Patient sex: F
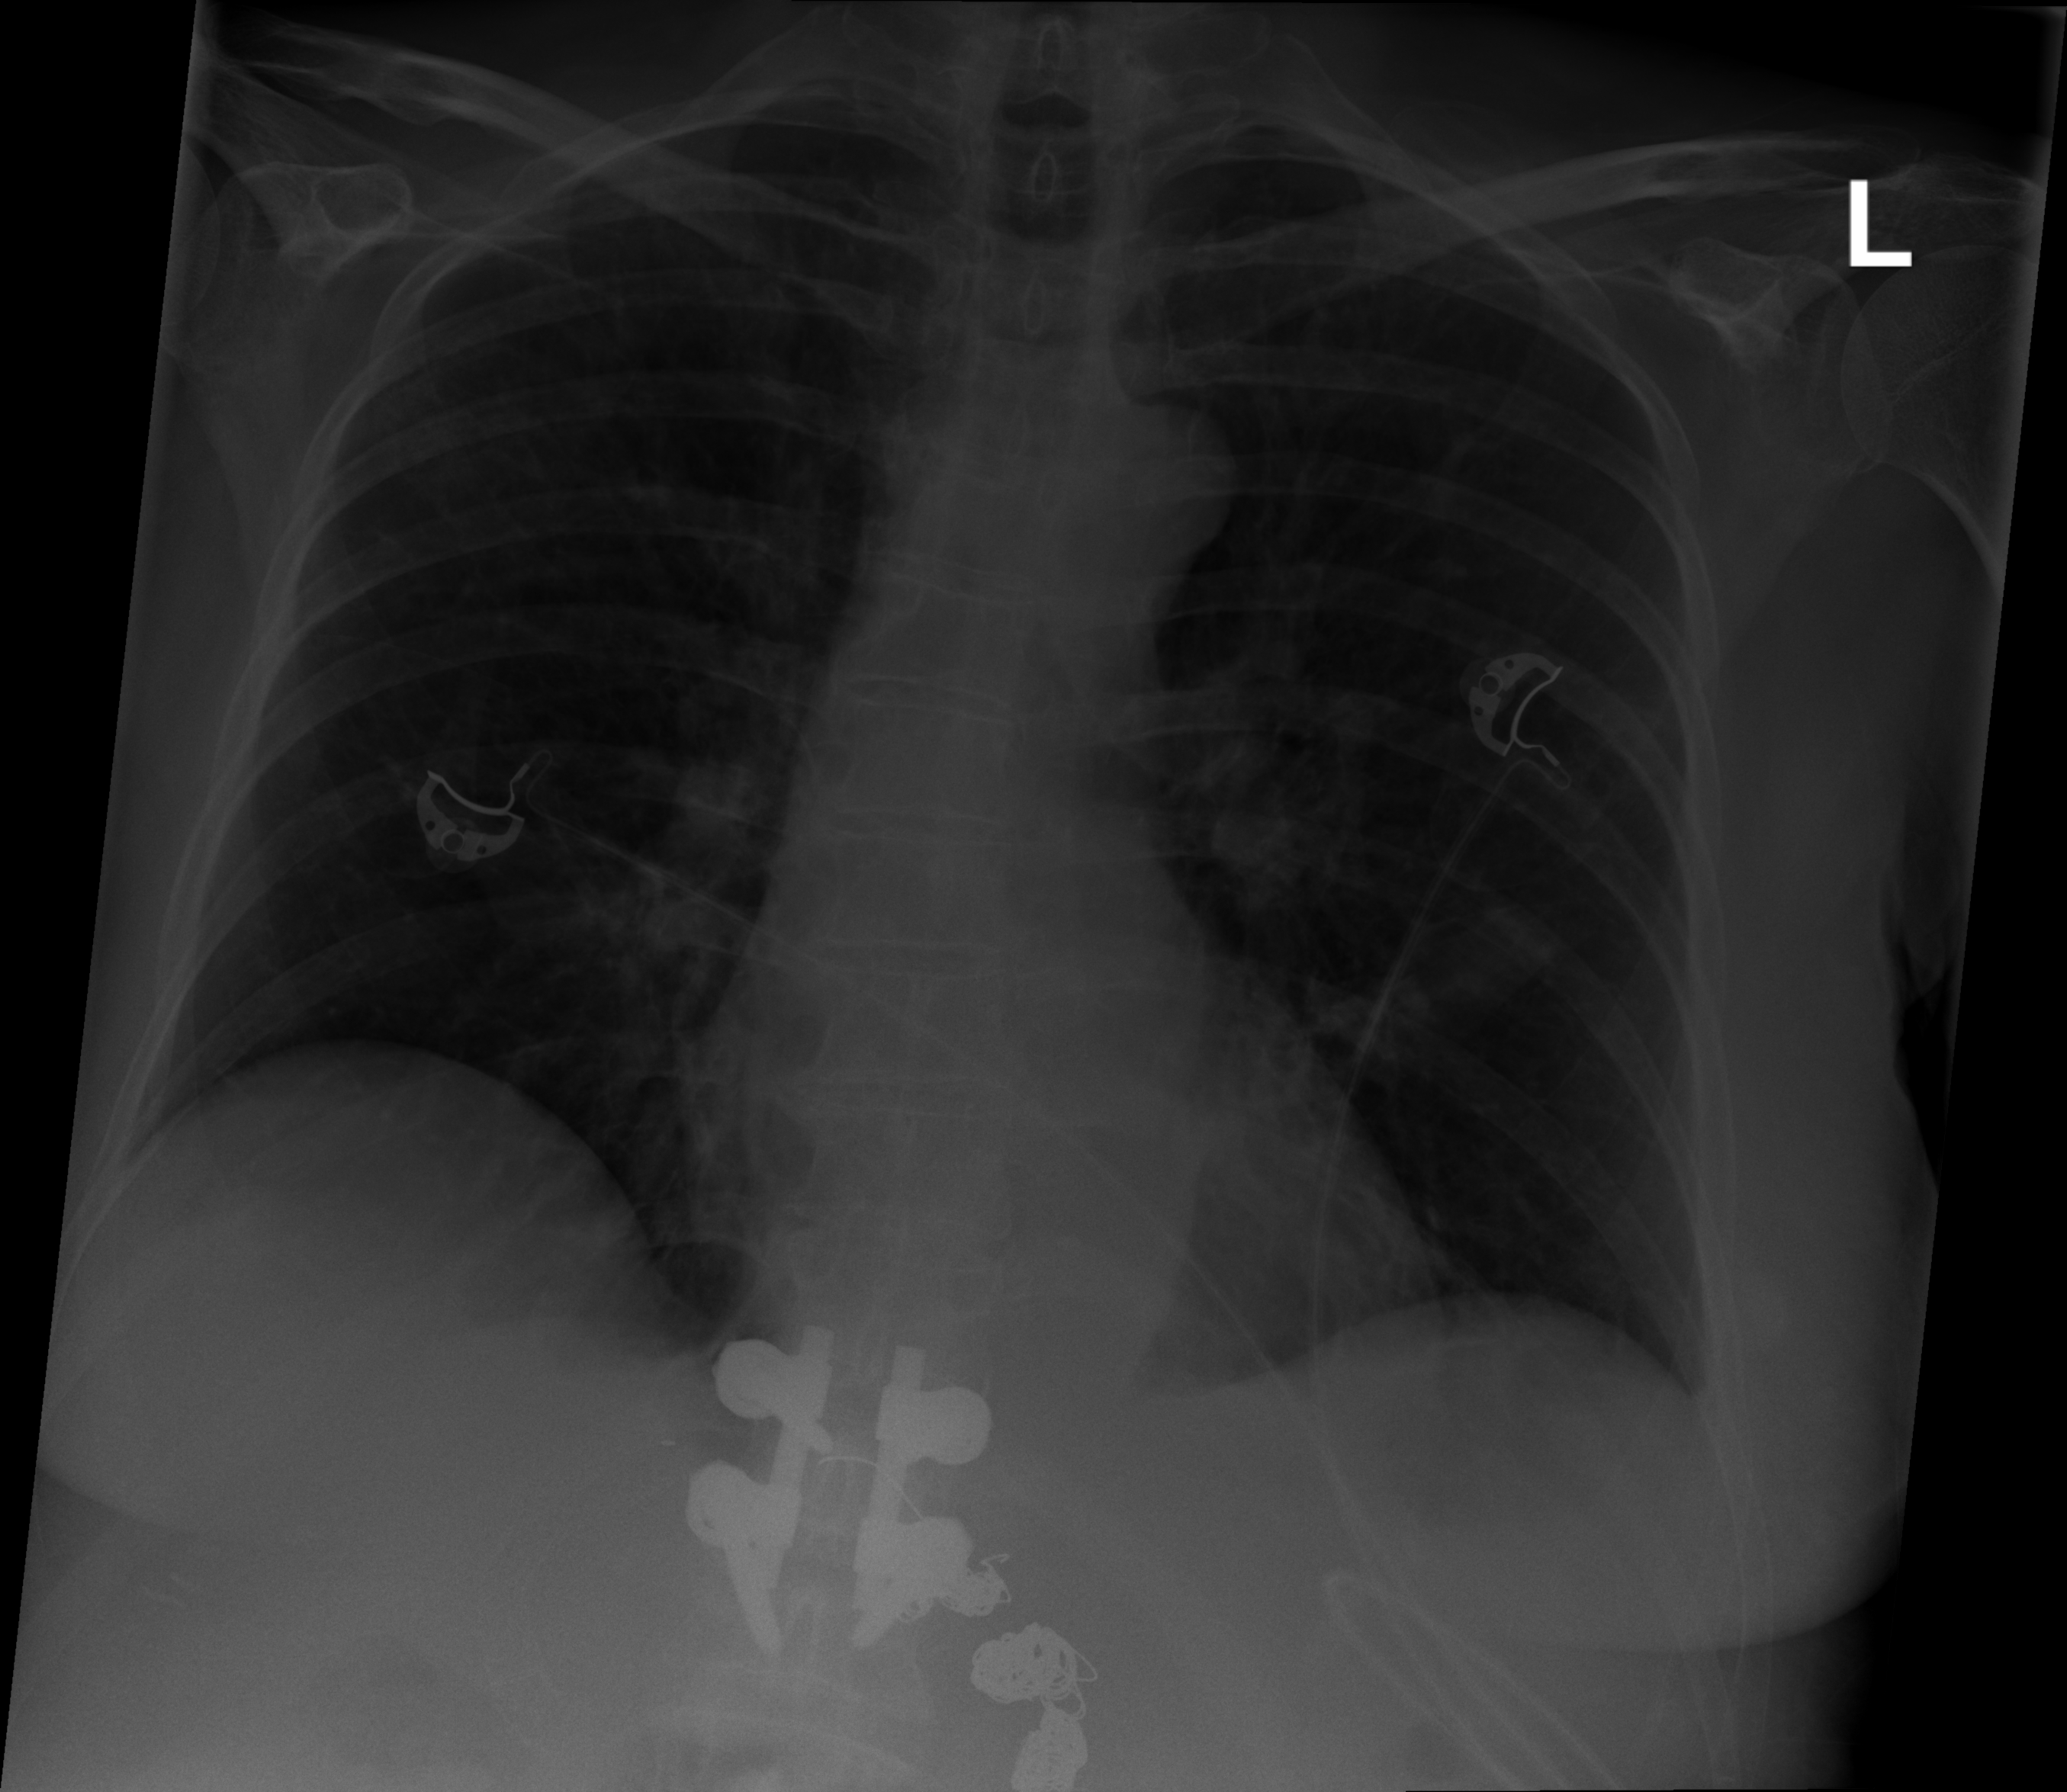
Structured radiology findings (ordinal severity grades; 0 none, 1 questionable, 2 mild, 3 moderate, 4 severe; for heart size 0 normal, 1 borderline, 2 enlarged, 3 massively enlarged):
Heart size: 0
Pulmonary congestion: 2
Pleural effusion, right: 0
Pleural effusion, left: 0
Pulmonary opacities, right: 0
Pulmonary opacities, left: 0
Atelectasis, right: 0
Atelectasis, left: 0